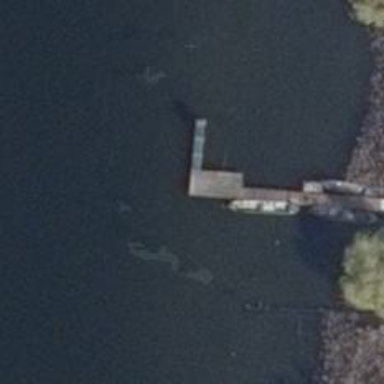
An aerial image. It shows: Man-made pier.